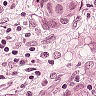
Metastatic tissue present: yes